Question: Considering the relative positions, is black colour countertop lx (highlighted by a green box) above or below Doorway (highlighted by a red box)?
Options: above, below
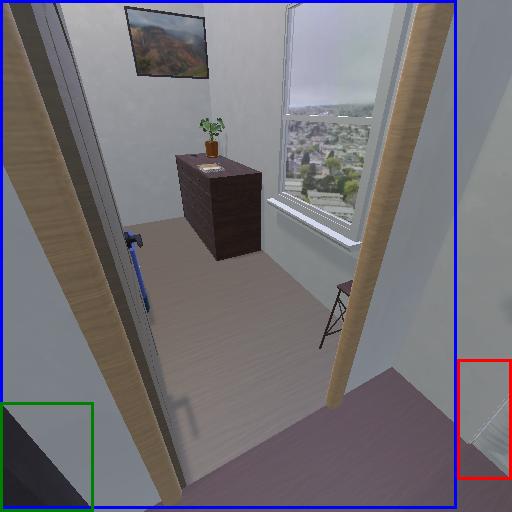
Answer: above